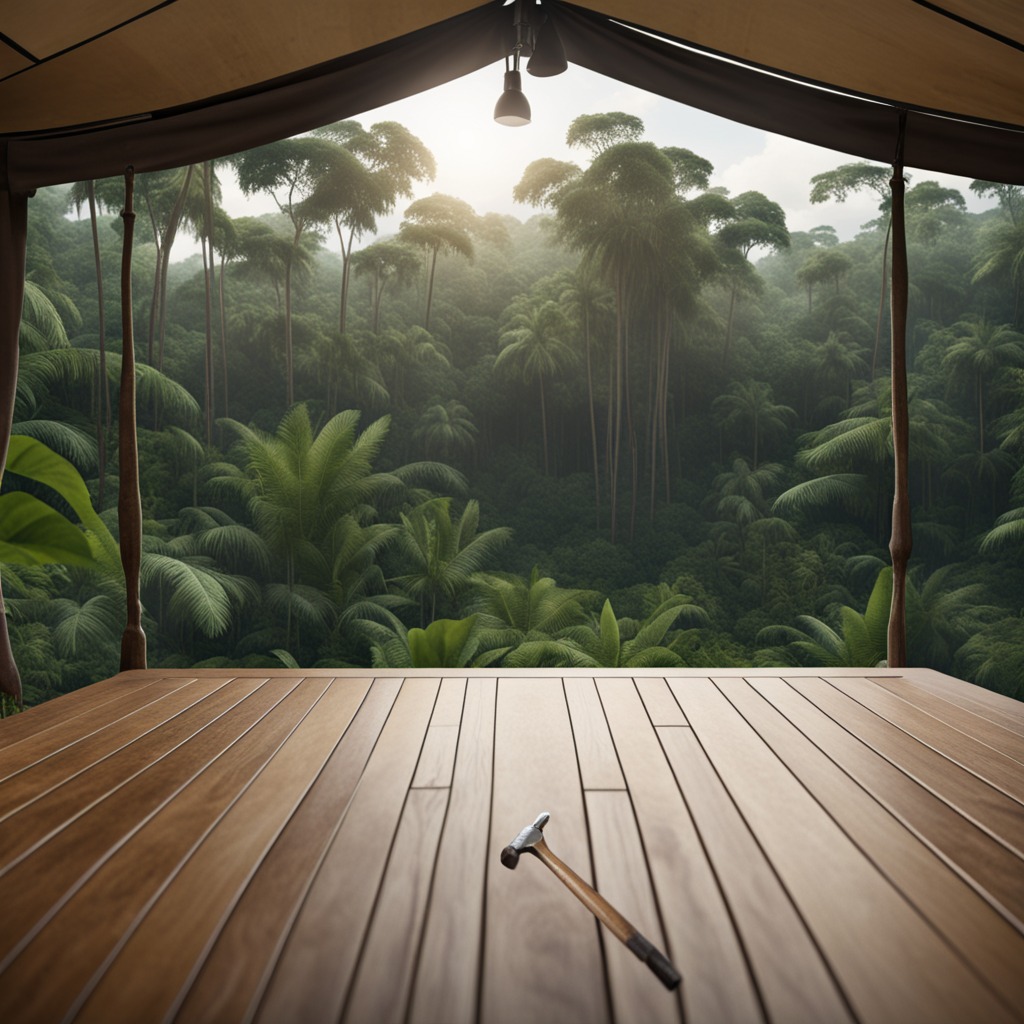
A hammer is lying on the wooden table.